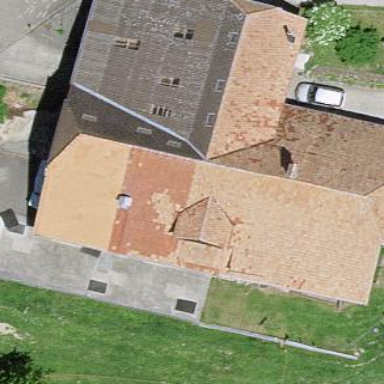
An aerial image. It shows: Farm building.